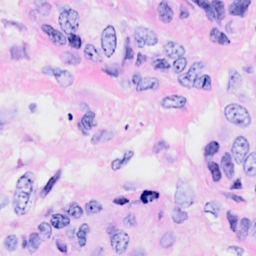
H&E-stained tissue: Breast